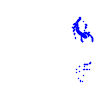
Particle: pion